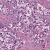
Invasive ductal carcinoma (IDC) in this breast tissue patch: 1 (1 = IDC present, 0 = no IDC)